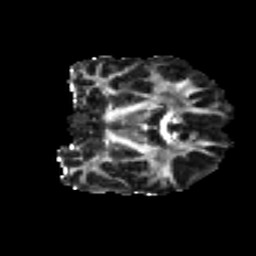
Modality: FA
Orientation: coronal
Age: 26
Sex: female
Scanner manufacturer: ge
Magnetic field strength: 3 T
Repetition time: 7.8 s
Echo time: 0.0606 s